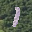
Label: 1